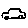
Label: car